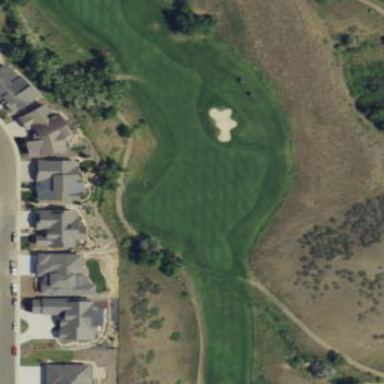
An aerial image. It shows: Rough area on grassy golf course.